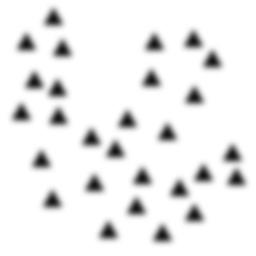
Squares: 0
Triangles: 28
Stars: 0
Total shapes: 28